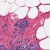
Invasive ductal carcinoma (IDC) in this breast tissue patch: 0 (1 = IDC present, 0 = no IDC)